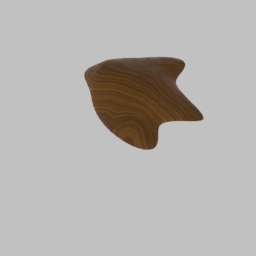
Label: lighting